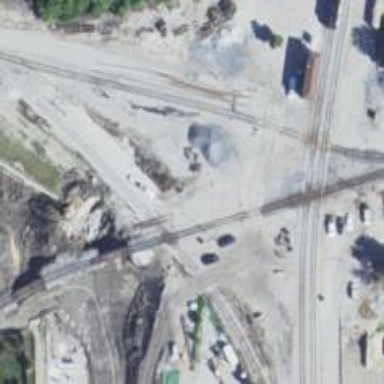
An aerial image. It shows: Railway junction.